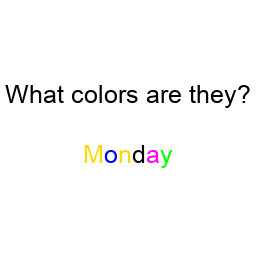
Color: gold, blue, gold, black, magenta, lime
Background color: white
Question text color: black